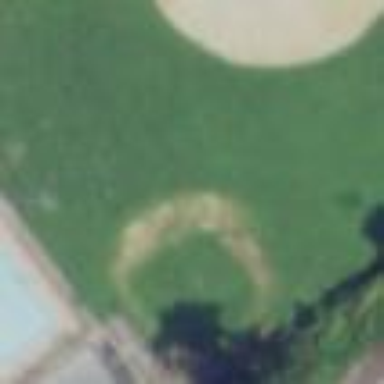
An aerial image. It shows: Baseball pitch for leisure land.